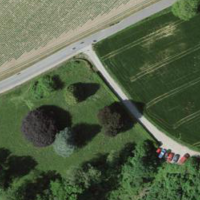
EUNIS habitat code: 52
Species observed at this site:
Fringilla coelebs
Echinochloa crus-galli
Picus viridis
Ficedula hypoleuca